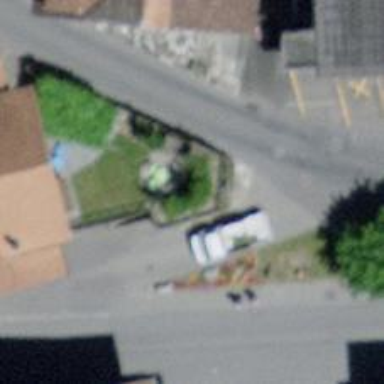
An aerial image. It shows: Fountain.